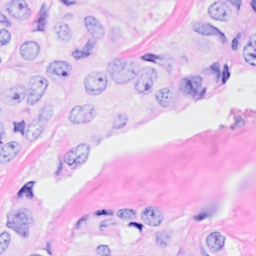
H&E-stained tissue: Breast